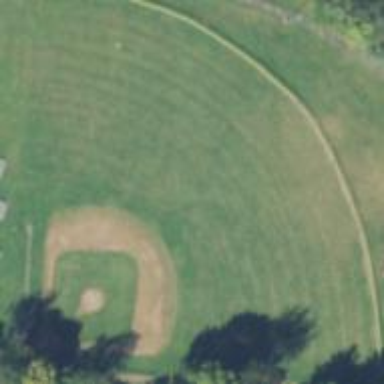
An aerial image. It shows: Baseball pitch for leisure land activities.